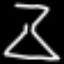
Label: hourglass